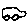
Label: car